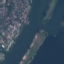
Land use / land cover: River